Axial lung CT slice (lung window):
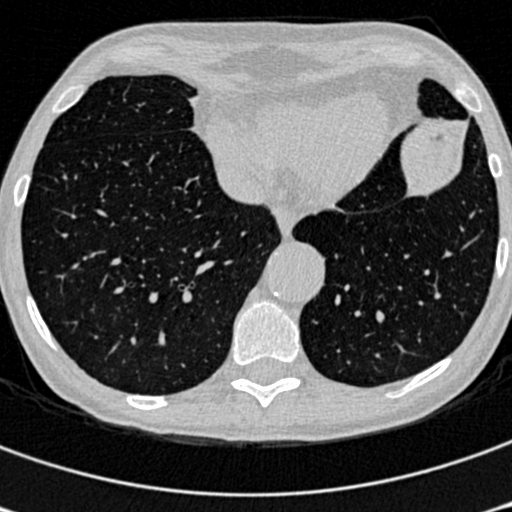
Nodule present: no